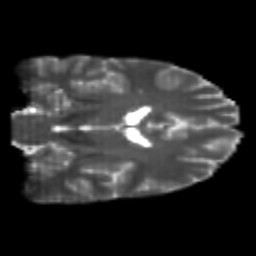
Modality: T2w
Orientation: coronal
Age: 25
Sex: female
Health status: healthy
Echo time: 0.074 s